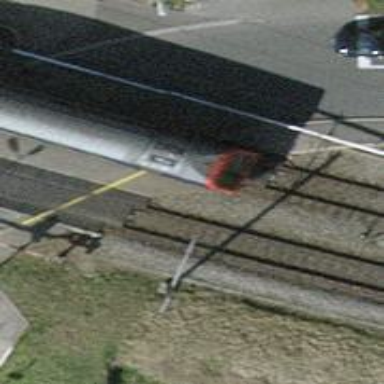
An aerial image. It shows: Railway crossing with full traffic signal barriers.